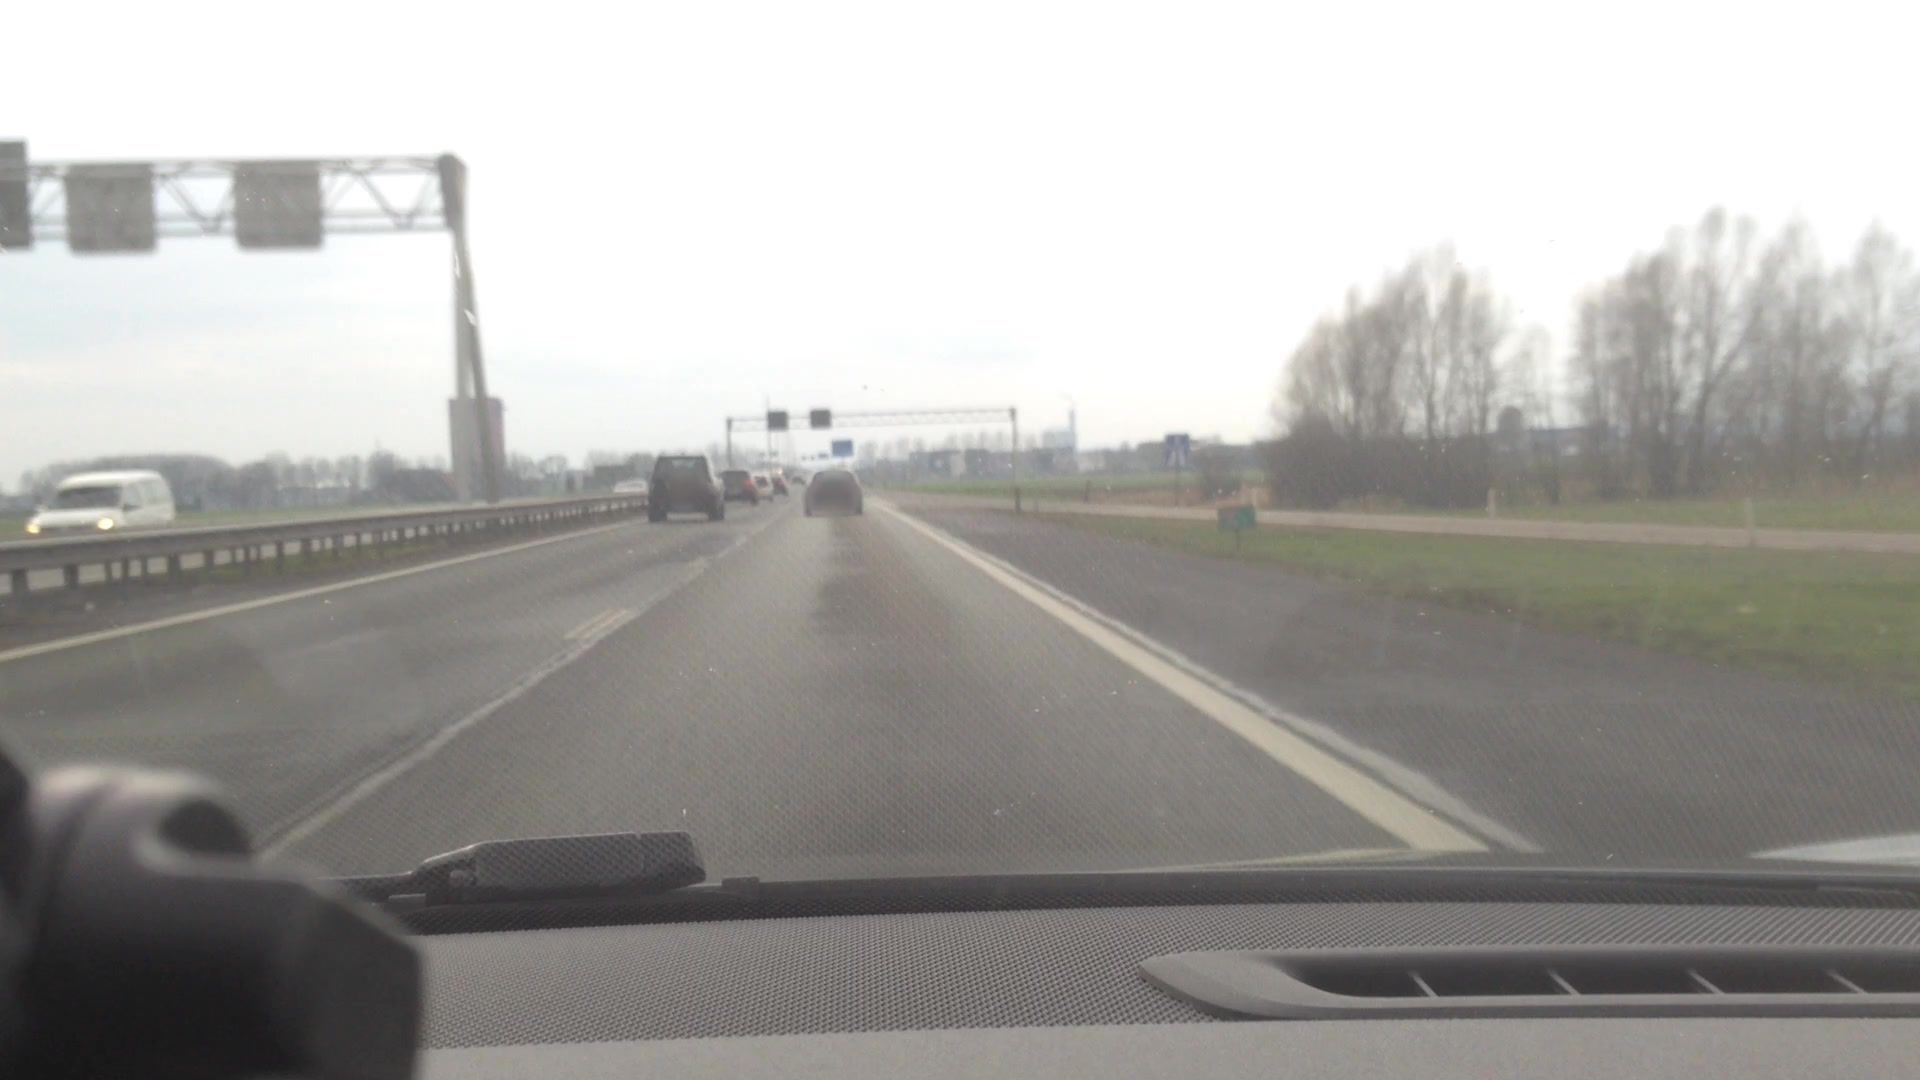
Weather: cloudy
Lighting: day
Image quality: slightly poor
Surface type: driving surface
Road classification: rest_area
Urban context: suburban or peri-urban
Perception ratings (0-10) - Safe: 1.56, Lively: 1.79, Beautiful: 6.56, Boring: 4.67, Depressing: 3.53, Wealthy: 2.18